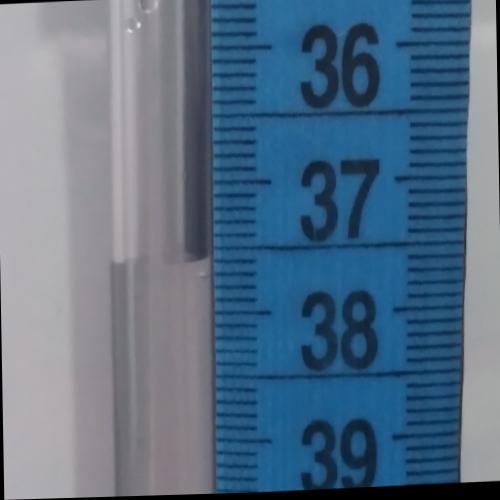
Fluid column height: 37.6 cm